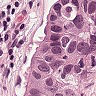
Metastatic tissue present: yes